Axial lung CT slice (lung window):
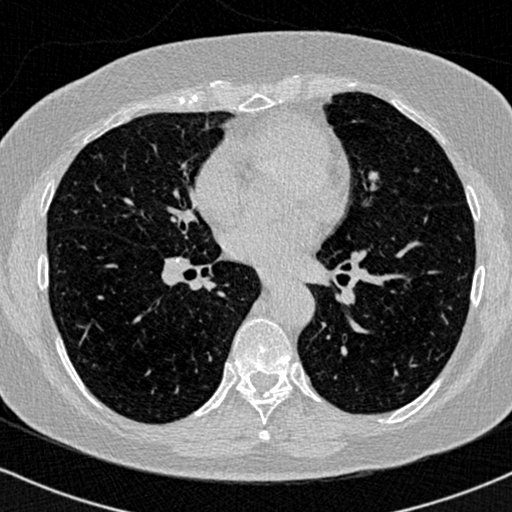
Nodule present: no